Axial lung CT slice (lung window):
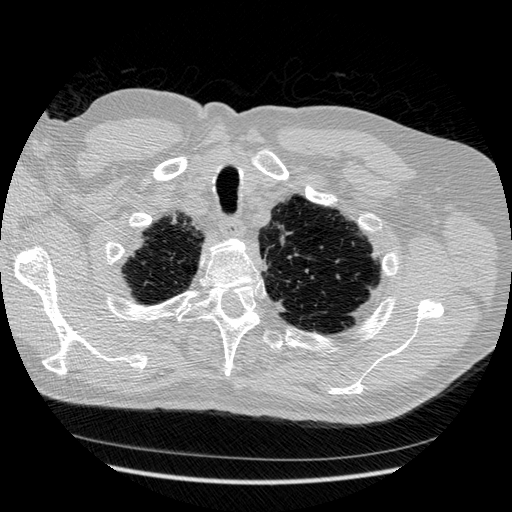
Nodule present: no